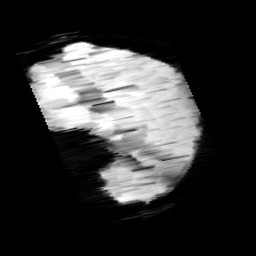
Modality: minIP
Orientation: sagittal
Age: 12
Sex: male
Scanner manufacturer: siemens
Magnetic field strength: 3 T
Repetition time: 0.027 s
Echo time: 0.02 s